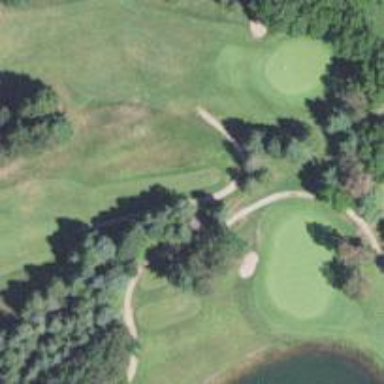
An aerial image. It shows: Service road used as golf cart path.